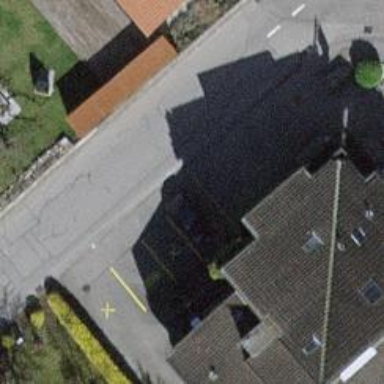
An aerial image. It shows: Restaurant.